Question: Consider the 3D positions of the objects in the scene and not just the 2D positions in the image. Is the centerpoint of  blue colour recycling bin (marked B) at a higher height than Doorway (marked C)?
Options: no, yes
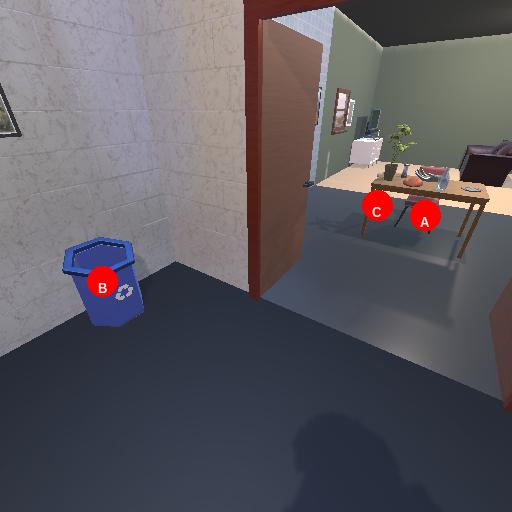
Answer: no